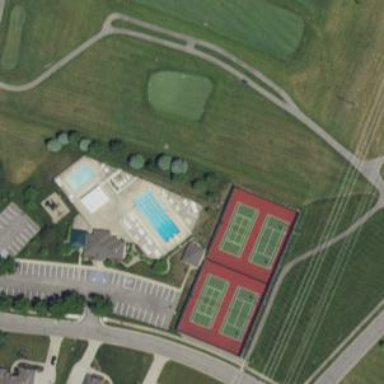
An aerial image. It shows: Outdoor sports center with swimming pool for swimming.